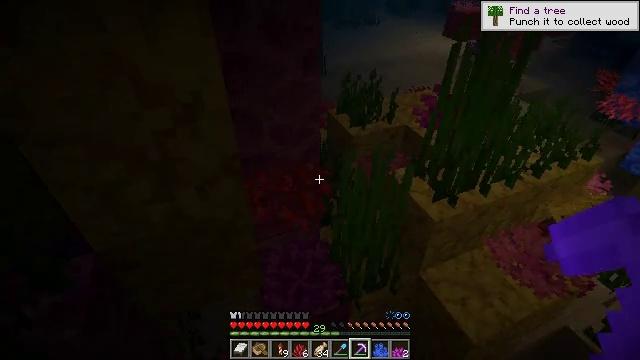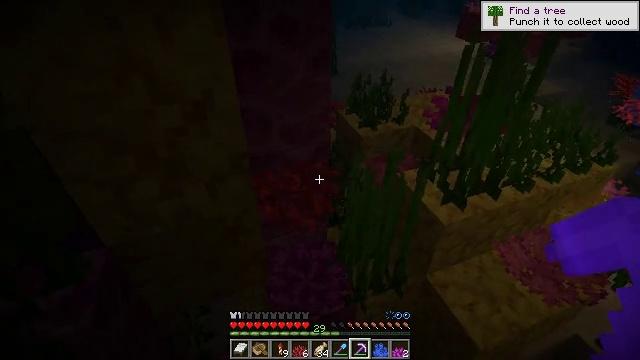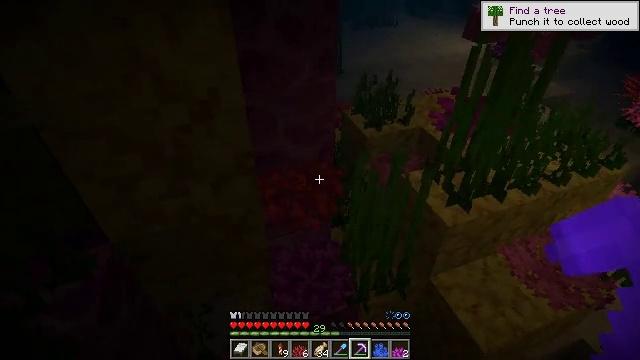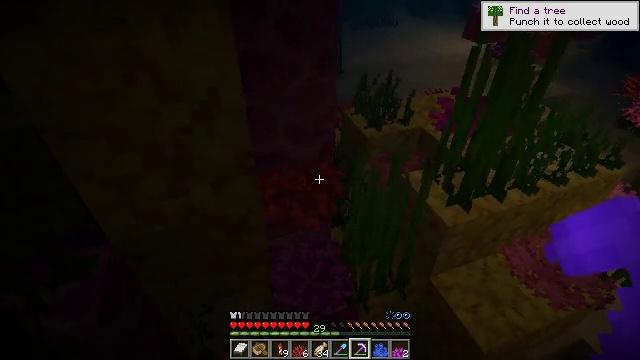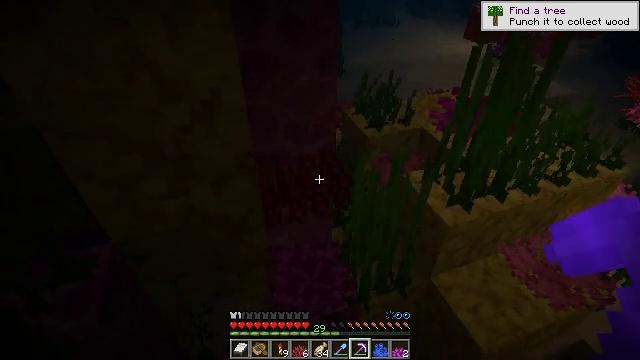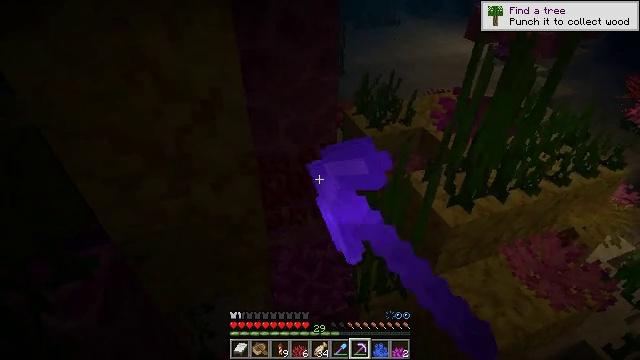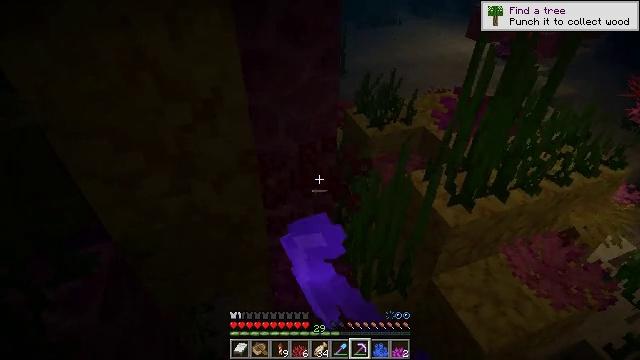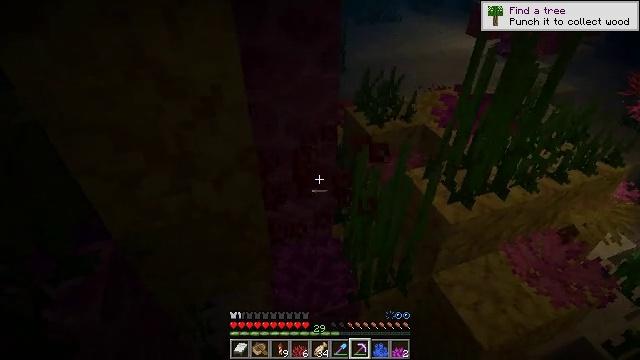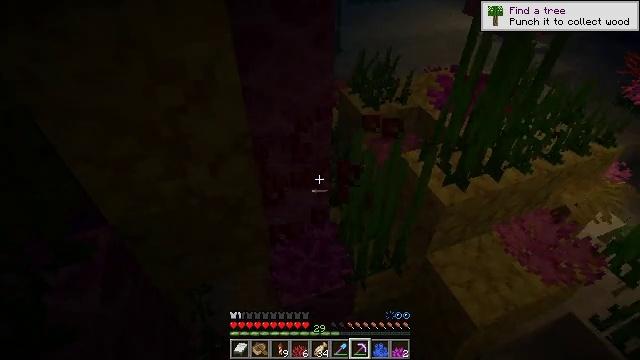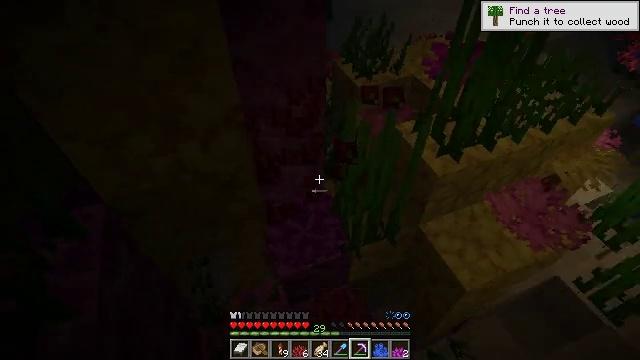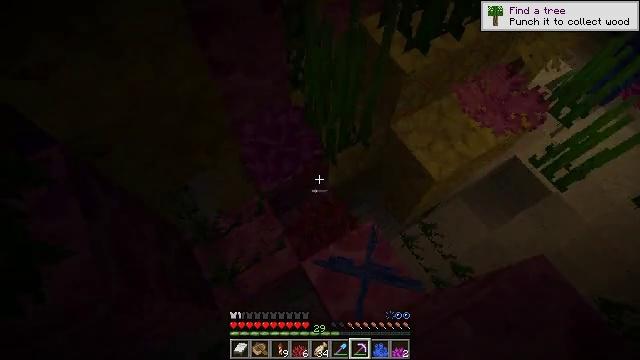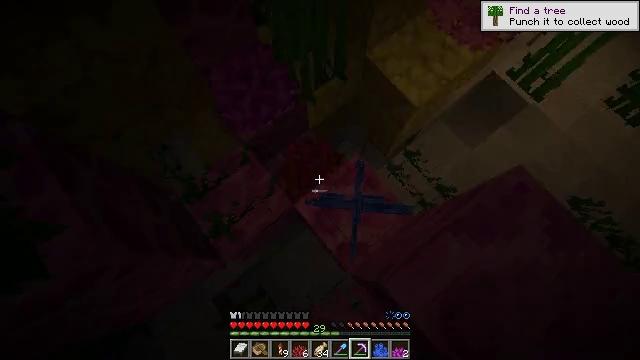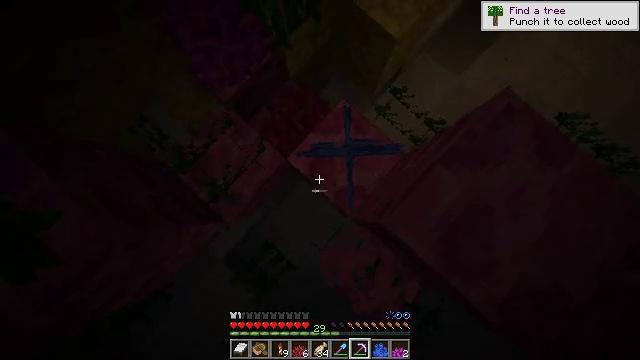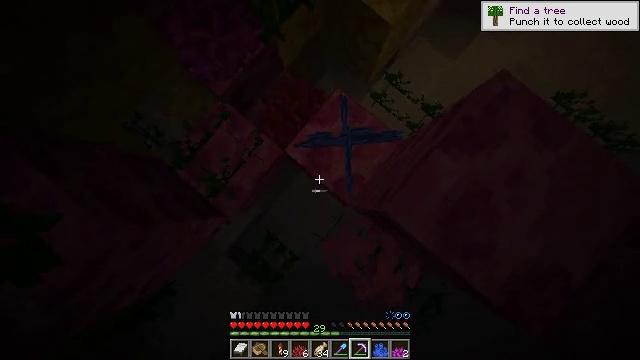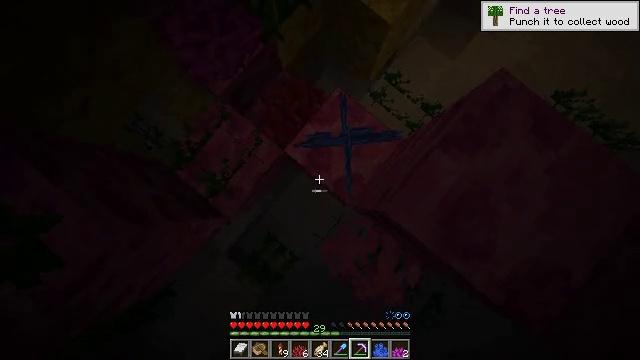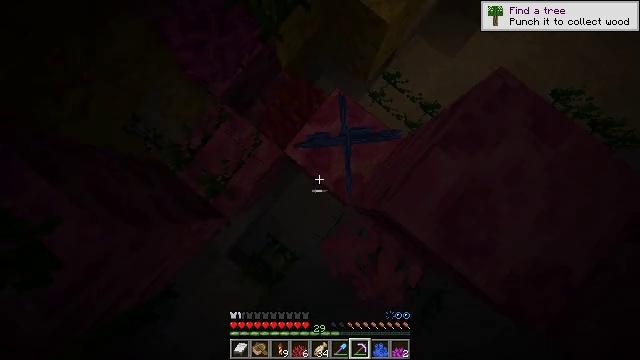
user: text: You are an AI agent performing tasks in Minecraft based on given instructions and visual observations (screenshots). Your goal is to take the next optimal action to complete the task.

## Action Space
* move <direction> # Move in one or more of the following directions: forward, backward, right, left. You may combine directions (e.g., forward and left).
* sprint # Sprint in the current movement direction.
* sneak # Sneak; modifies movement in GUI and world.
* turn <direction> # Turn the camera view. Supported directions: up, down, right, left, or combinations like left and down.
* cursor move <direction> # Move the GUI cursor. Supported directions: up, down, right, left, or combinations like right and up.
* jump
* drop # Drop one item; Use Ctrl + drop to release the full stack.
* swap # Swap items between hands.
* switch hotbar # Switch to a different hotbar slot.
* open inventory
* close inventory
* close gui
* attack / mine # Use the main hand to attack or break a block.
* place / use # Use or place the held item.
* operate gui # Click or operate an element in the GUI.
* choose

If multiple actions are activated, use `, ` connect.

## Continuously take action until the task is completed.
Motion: motion action
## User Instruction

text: Retrieve fire coral wall fan from the side of a block.
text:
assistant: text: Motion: turn left
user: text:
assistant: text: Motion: turn left
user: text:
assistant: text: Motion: no_op
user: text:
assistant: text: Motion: attack / mine
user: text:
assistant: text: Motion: attack / mine
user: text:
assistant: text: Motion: no_op
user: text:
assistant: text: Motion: no_op
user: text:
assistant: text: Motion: turn right and down
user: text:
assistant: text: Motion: turn right and down
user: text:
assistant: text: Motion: turn right and down
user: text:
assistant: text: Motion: turn right and down
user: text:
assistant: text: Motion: turn right and down
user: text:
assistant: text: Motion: turn right and down
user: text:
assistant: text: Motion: no_op
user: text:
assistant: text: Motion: no_op
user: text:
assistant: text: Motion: turn right
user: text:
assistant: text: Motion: turn right
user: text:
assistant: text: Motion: turn right and up
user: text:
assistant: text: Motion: turn up
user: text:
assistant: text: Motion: turn left and up
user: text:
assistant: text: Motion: turn left and up
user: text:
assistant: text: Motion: turn left and up
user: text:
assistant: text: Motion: turn left
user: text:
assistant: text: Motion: turn left
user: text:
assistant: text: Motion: no_op
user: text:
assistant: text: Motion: attack / mine
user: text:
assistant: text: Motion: attack / mine
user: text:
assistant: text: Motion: no_op
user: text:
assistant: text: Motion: no_op
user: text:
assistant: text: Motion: no_op